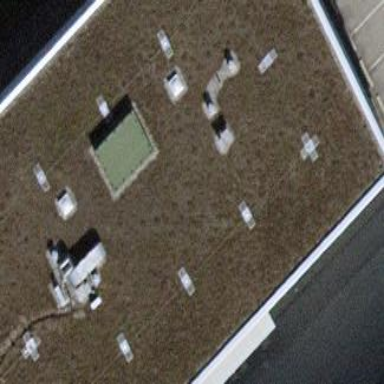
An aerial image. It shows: Commercial building.